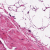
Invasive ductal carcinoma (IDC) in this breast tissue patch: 0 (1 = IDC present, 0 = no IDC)